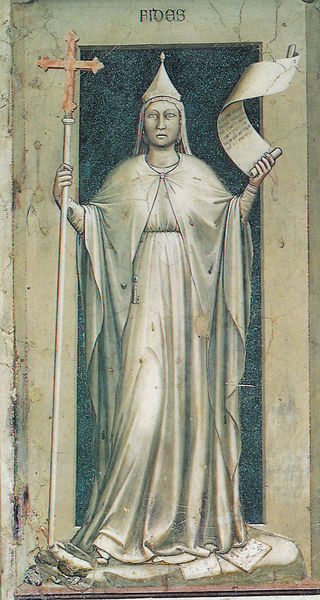
Titel: Arenakapelle / Scrovegni-Kapelle
Künstler: Giotto di Bondone
Standort: Padua, Arenakapelle (EU - I - Venetien)
Schlagwörter: gemälde, frau, hut, kleid, zeichnung, sockel, stein, gewand, skulptur, schrift, stab, papst, faltenwurf, glaube, kreuz, religion, frieden, pergament, mittelalter, heiliger, tiara, schriftrolle, heilige, niesche, fides, kreuzstab, klied, angela merkel